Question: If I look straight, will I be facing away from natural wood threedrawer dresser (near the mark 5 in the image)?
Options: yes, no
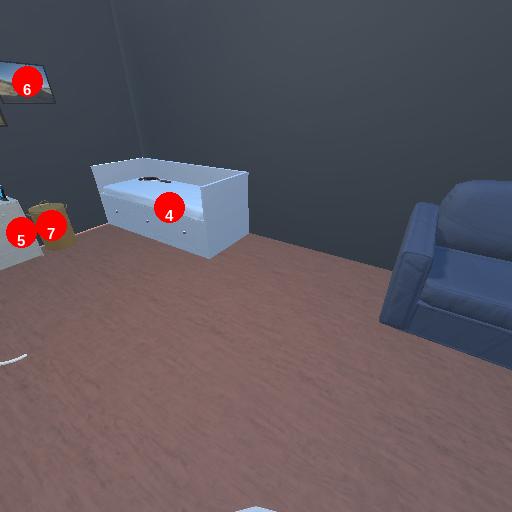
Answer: yes